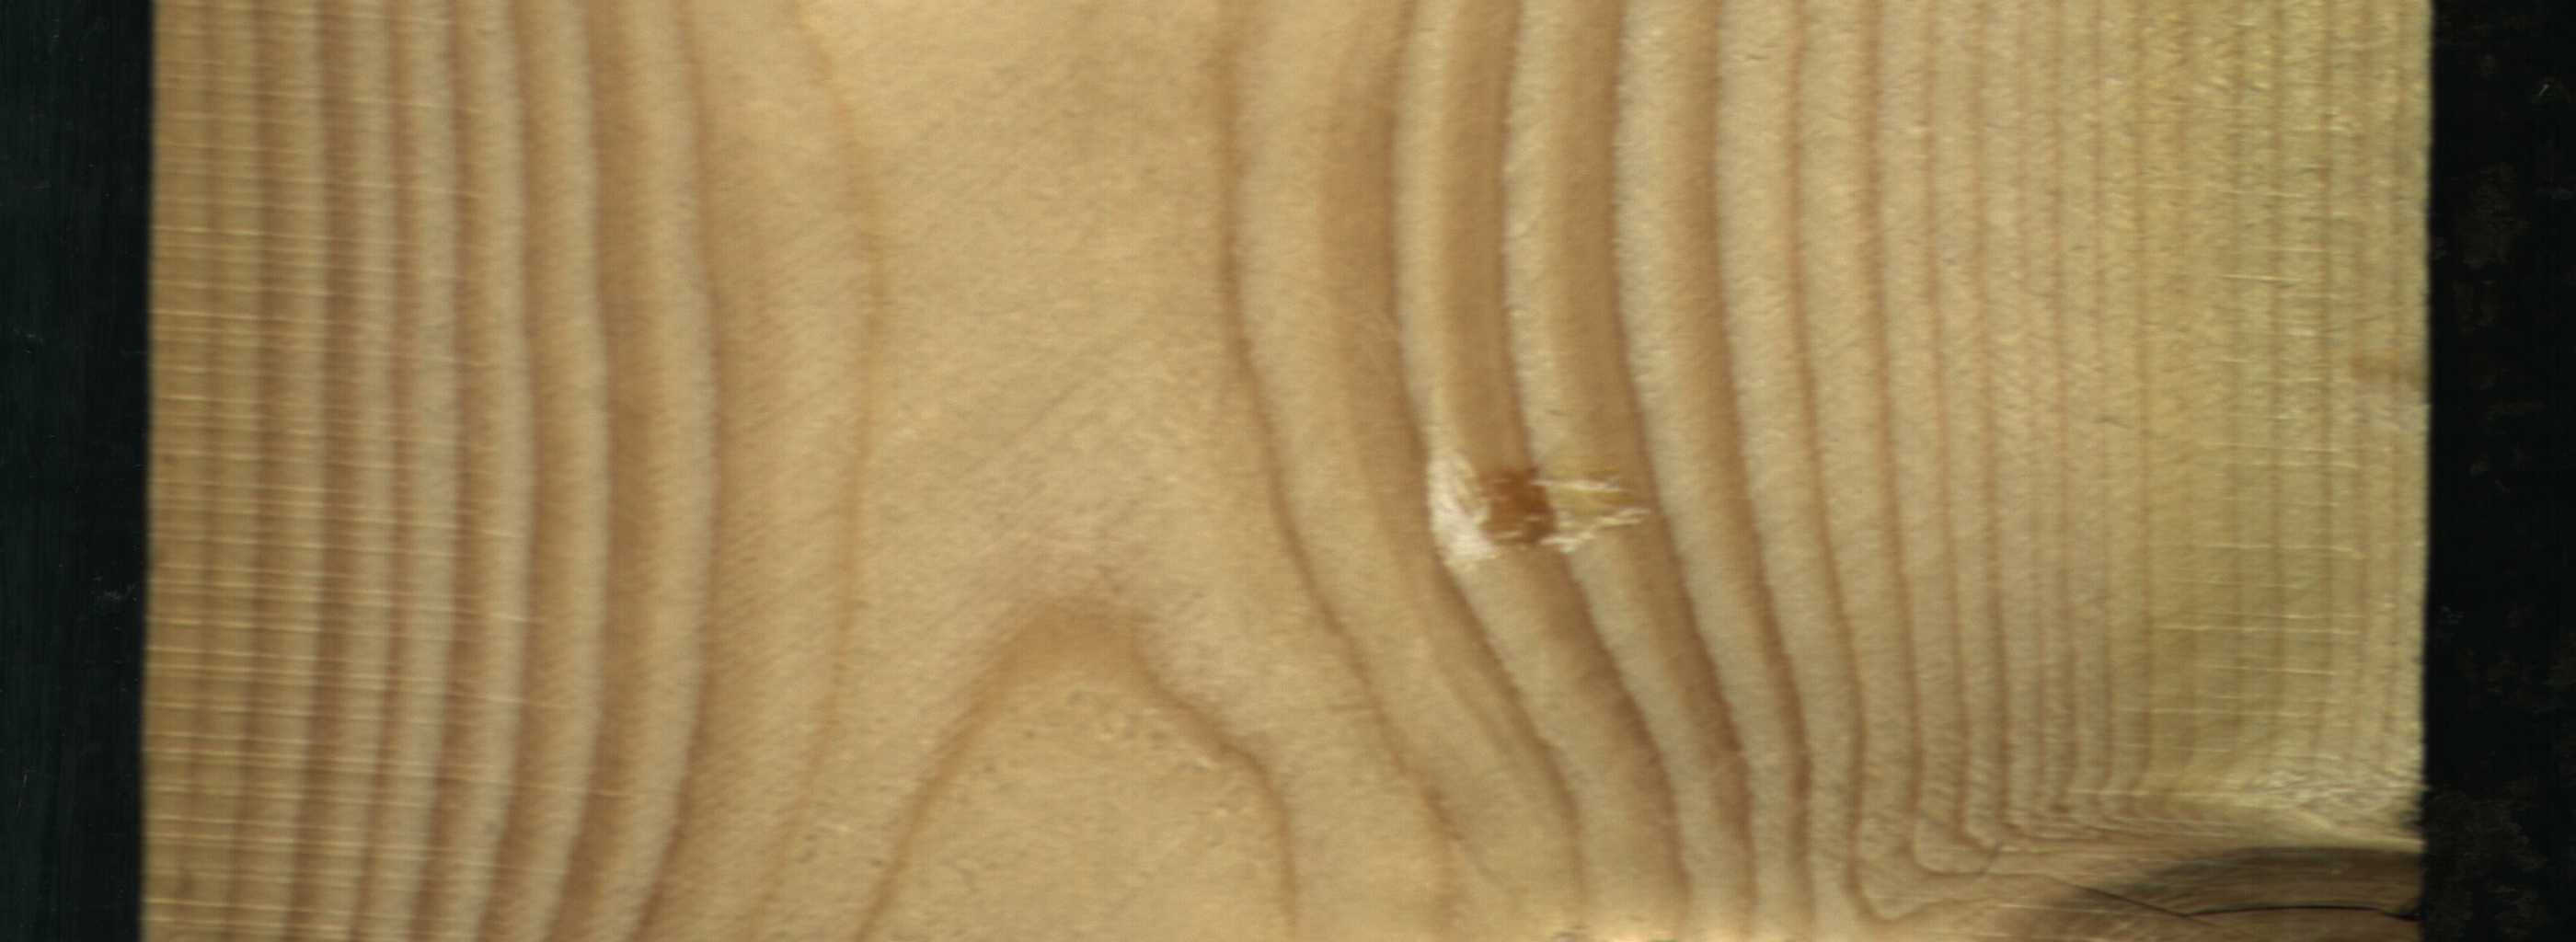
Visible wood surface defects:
resin
resin
knot_with_crack
Dead_Knot